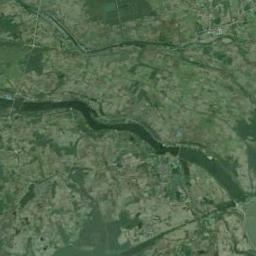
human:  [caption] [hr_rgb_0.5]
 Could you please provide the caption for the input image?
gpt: The river goes through bare and green farmland .

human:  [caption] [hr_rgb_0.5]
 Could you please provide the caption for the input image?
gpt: Many trees are around the river .

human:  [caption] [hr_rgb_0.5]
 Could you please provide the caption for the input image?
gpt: The two green rivers go through the flat ground covered with some vegetation .

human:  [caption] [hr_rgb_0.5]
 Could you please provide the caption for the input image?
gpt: A curvy, Green river with green land on both sides .

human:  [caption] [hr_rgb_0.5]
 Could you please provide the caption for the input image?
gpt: There are many green meadows around the river .